Interaction volume radius: 10 \u00c5
Interaction volume height: 20 \u00c5
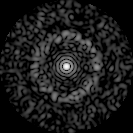
Disorder parameter: 0.8565